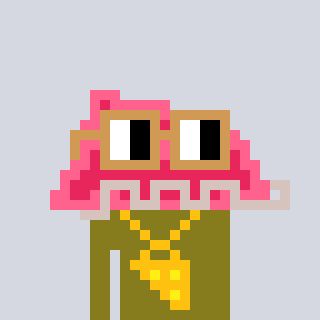
a pixel art character with square brown glasses, a retainer-shaped head and a gunk-colored body on a cool background